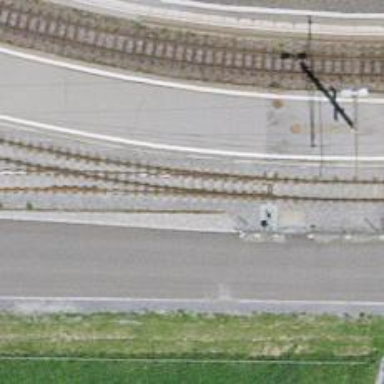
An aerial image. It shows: Narrow-gauge railway track with one electrified contact line.